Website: lowes
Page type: review-order
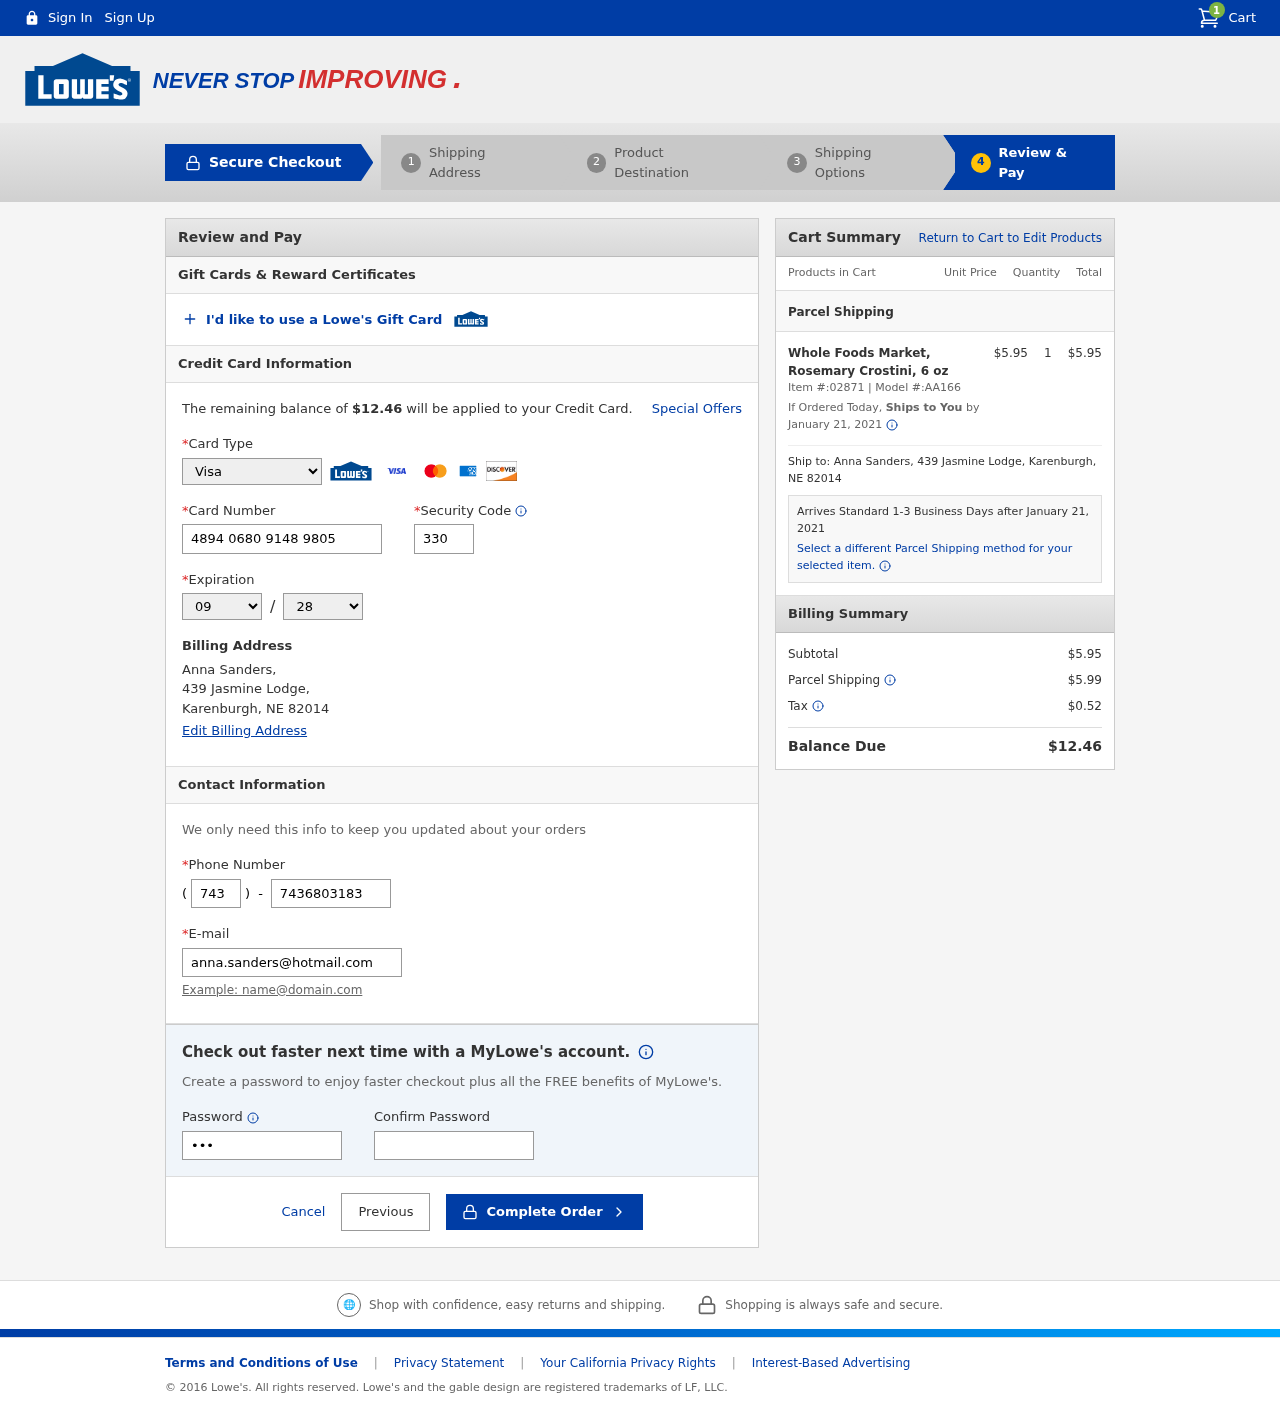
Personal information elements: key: PII_CARD_CVV
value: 330
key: PII_CARD_EXPIRY_MONTH
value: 09
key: PII_CARD_EXPIRY_YEAR
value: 28
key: PII_CARD_NUMBER
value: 4894 0680 9148 9805
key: PII_CARD_TYPE
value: Visa
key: PII_CITY
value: Karenburgh
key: PII_EMAIL
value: anna.sanders@hotmail.com
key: PII_FULLNAME
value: Anna Sanders,
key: PII_PHONE
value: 7436803183
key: PII_PHONE_AREA
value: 743
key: PII_POSTCODE
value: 82014
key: PII_STATE_ABBR
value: NE
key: PII_STREET
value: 439 Jasmine Lodge
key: PII_STREET
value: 439 Jasmine Lodge,
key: PII_FULLNAME2
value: Anna Sanders
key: PII_POSTCODE_FULL
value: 82014
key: PII_CITY_STATE
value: Karenburgh, NE
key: PII_CITY_STATE_ZIP
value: Karenburgh, NE 82014
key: PII_POSTCODE_NUMERIC
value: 82014
Product elements: key: PRODUCT1_NAME
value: Whole Foods Market, Rosemary Crostini, 6 oz
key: PRODUCT1_PRICE
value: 5.95
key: PRODUCT1_QUANTITY
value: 1
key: PRODUCT1_ITEM_NUMBER
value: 02871
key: PRODUCT1_MODEL_NUMBER
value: AA166
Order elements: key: ORDER_NUM_ITEMS
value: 1
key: ORDER_TOTAL
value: $12.46
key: ORDER_SHIPPING_DATE
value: January 21, 2021
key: ORDER_SUBTOTAL
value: $5.95
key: ORDER_SHIPPING_DATE2
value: January 21, 2021
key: ORDER_SUBTOTAL2
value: $5.95
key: ORDER_SHIPPING_COST
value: $5.99
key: ORDER_TAX
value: $0.52